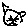
Label: cat